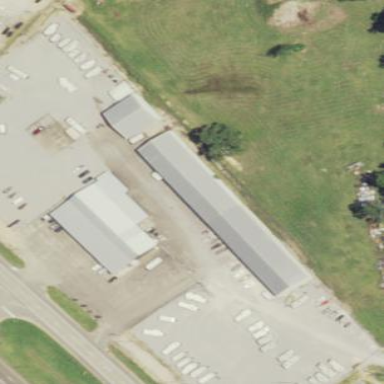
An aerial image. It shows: Commercial area with caravan shop.